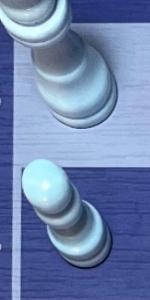
Label: Pawn_White